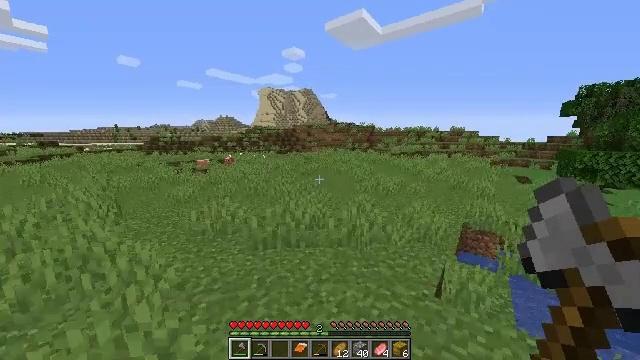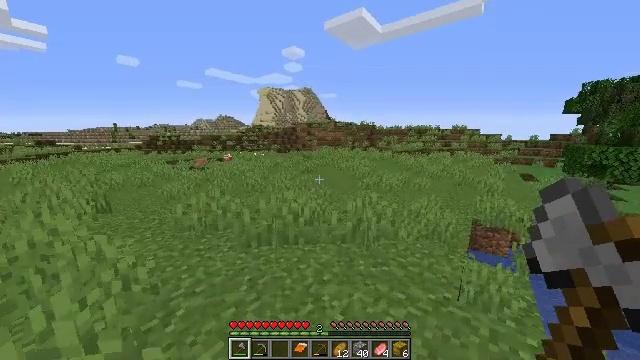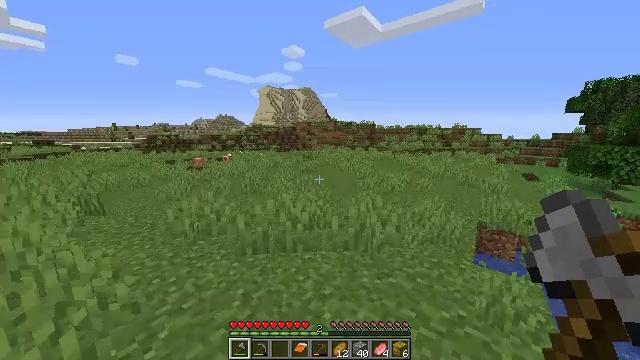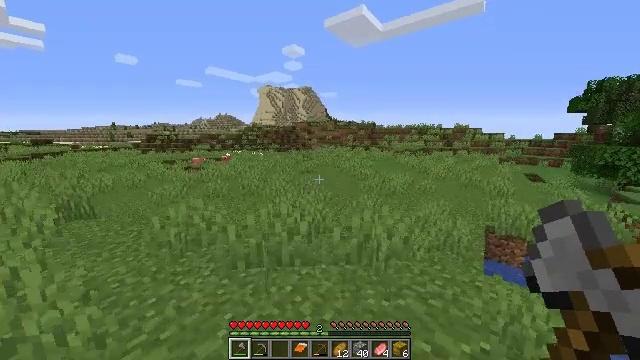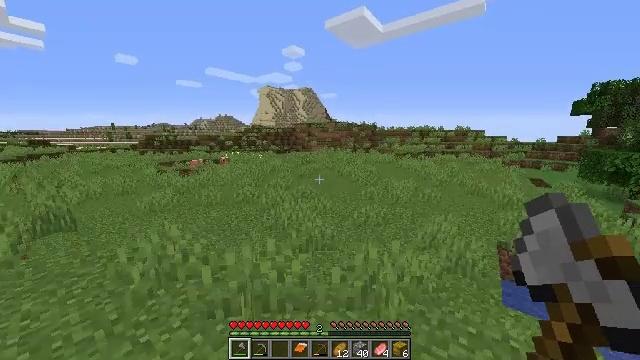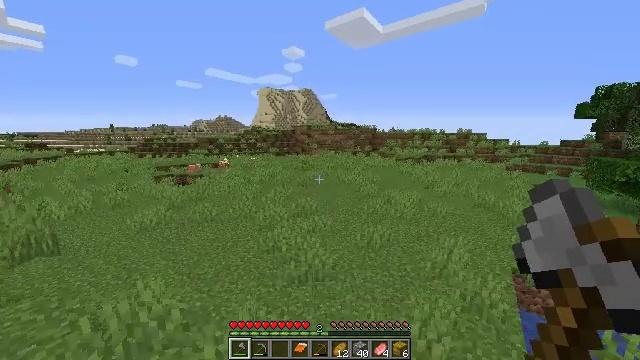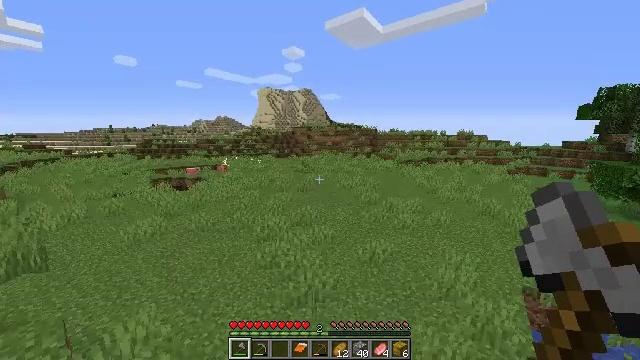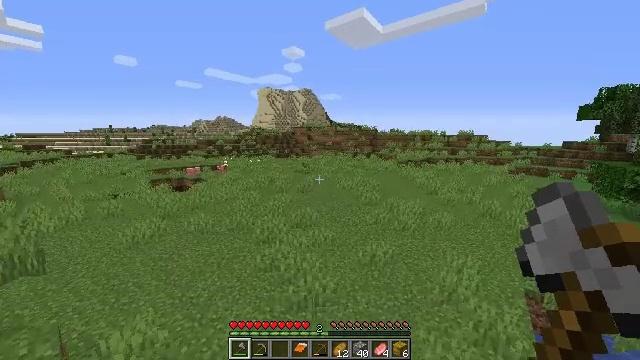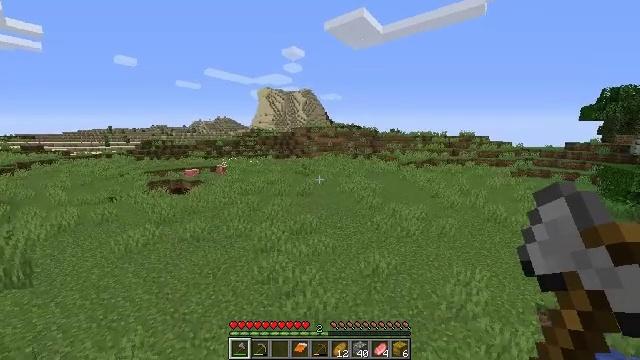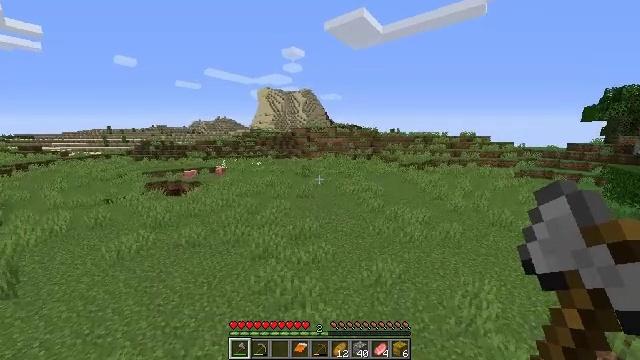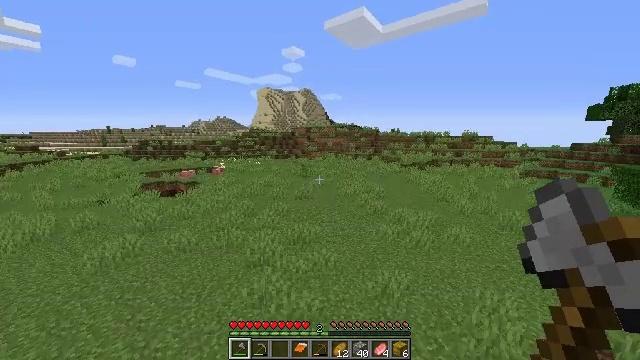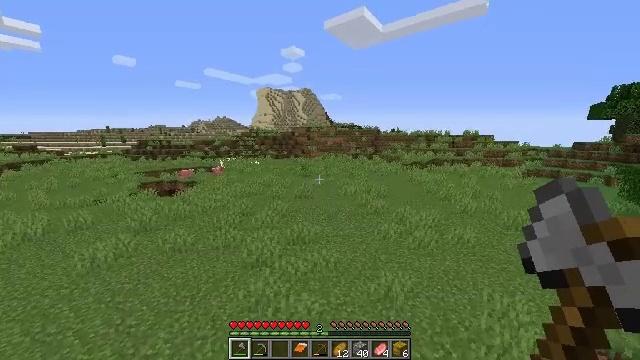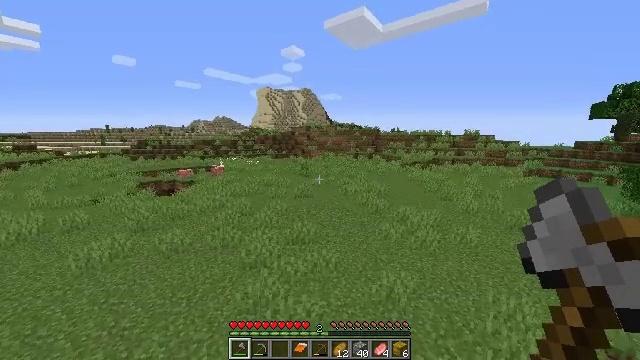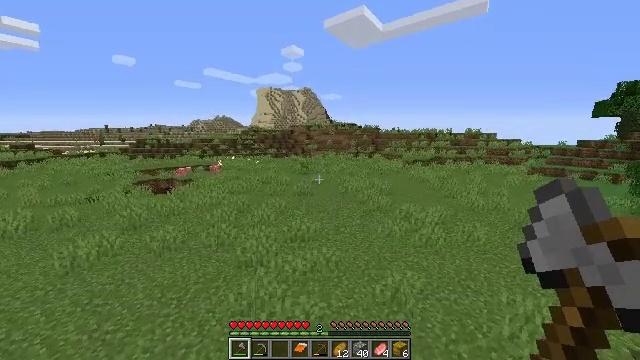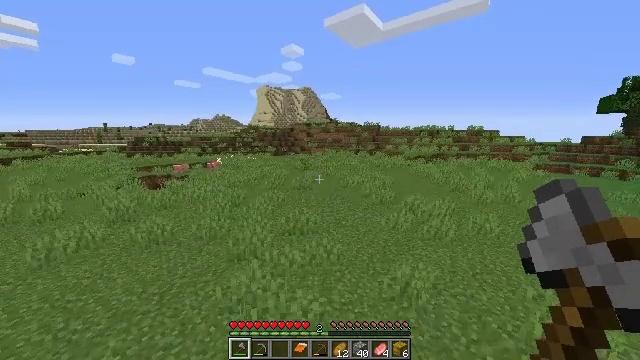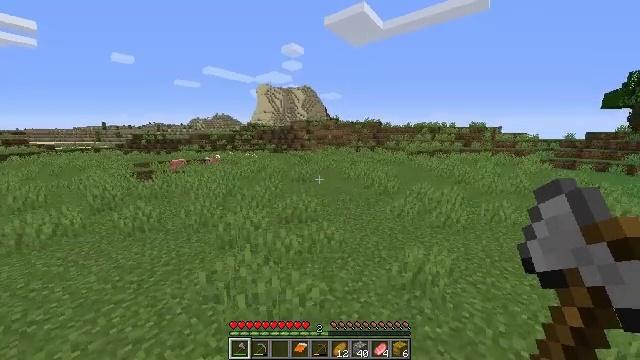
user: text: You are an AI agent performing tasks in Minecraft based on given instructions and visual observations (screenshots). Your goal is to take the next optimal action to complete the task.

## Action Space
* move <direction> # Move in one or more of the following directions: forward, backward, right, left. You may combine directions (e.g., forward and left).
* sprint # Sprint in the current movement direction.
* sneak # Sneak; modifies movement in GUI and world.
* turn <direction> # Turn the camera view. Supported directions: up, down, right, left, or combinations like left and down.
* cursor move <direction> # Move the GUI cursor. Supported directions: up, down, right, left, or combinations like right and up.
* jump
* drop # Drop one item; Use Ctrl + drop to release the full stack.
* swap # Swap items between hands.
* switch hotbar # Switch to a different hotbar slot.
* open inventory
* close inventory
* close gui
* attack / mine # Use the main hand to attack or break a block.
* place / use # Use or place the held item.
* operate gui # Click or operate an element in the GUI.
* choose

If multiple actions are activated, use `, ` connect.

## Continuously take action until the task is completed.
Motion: motion action
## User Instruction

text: Remove a grass block from the inventory.
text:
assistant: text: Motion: move forward
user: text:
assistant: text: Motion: move forward
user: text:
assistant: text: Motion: move forward
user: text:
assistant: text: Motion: move forward, jump
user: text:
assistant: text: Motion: move forward, jump
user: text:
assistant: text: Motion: move forward, jump
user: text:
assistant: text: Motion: move forward, jump
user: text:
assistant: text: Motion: move forward, jump
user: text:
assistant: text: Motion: move forward
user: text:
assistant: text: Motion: move forward
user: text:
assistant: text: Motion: move forward
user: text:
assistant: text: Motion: move forward
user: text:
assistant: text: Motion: move forward
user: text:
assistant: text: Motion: move forward
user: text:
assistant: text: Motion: move forward
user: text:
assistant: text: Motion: move forward, jump
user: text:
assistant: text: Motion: move forward, jump
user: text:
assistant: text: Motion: move forward, jump
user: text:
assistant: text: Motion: move forward, jump
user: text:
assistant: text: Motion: move forward
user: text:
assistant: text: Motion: move forward
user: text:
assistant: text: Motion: move forward
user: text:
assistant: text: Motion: move forward
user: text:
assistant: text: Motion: move forward, turn left
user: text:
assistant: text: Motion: move forward, turn left and down
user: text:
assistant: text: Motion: move forward, turn left and down
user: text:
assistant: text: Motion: move forward
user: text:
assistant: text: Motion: move forward
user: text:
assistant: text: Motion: move forward, turn left
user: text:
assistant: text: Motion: move forward, turn left, jump